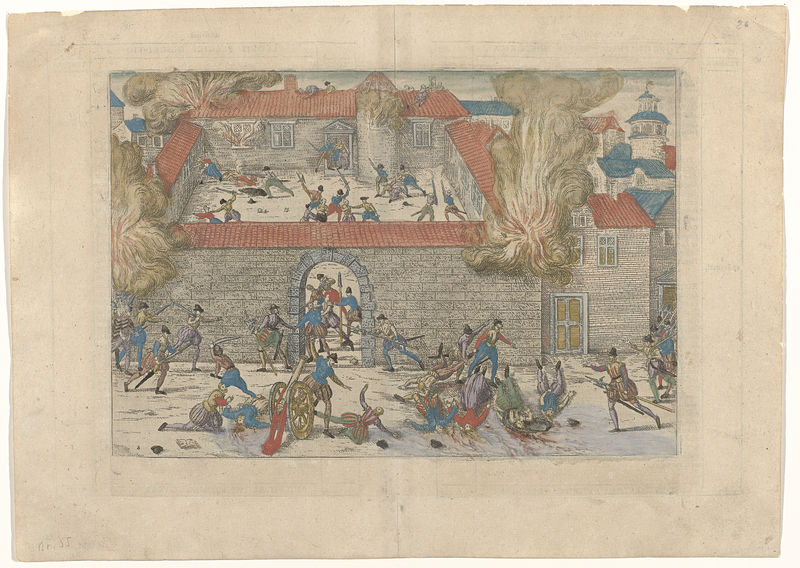
Titel: Moord op de protestanten te Cahors
Künstler: Frans Hogenberg
Standort: Amsterdam
Institution: Rijksmuseum
Schlagwörter: blau, feuer, kampf, männer, skizze, zeichnung, dach, haus, malerei, rauch, bogen, dächer, mauer, hof, krieg, soldaten, tor, kanone, schwert, kanonen, schert, to